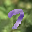
Label: 7